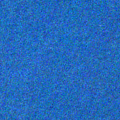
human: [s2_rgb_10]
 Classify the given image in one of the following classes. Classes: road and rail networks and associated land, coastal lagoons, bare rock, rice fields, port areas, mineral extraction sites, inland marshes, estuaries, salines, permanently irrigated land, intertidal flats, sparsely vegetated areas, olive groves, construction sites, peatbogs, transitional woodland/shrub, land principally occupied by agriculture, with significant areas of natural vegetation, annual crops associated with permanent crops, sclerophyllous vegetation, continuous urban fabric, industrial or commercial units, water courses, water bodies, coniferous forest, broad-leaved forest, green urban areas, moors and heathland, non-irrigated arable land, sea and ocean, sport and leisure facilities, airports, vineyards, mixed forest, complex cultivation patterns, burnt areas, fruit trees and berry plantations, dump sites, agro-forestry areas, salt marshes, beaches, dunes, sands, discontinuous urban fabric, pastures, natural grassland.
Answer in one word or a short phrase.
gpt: sea and ocean